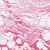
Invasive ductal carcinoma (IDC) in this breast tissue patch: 0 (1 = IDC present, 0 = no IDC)